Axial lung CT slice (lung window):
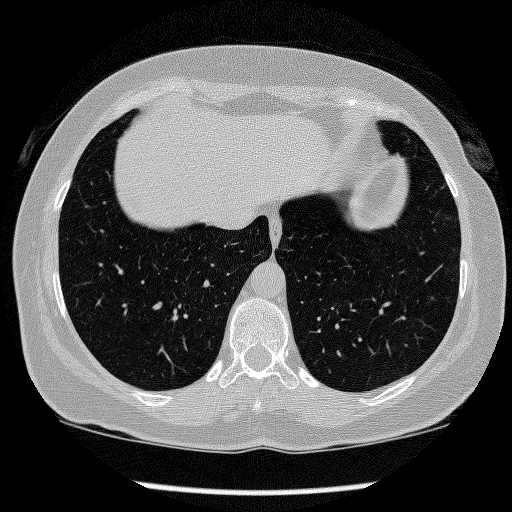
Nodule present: no